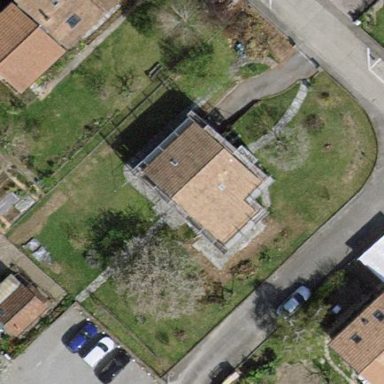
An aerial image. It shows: Garden enclosed by fence.